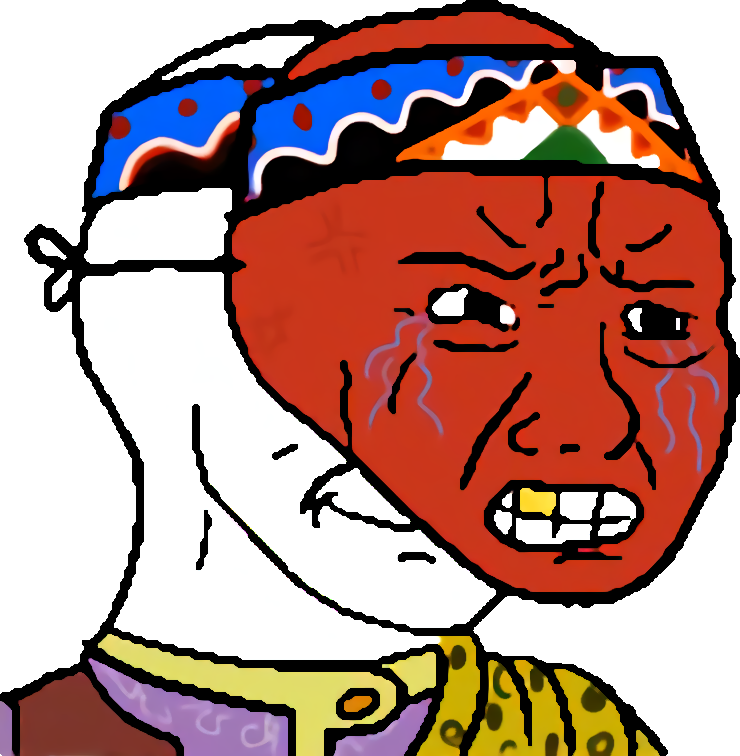
Label: 5_Crying_Wojak